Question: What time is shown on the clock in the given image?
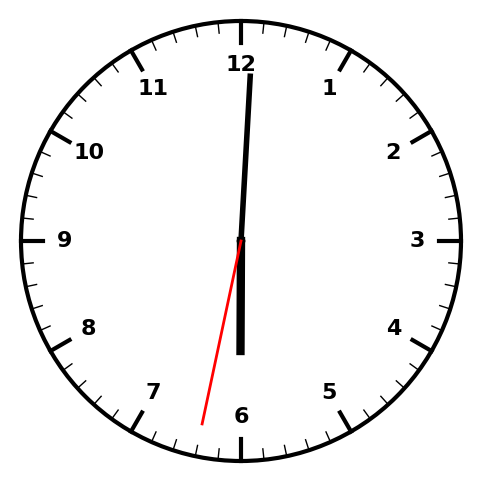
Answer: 06:00:32